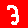
Digit: 3